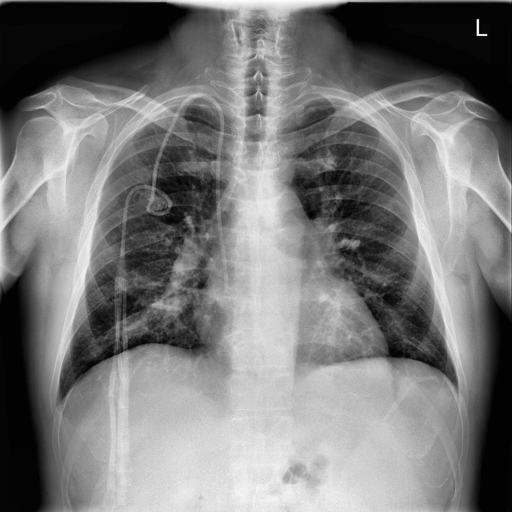
Finding: NORMAL